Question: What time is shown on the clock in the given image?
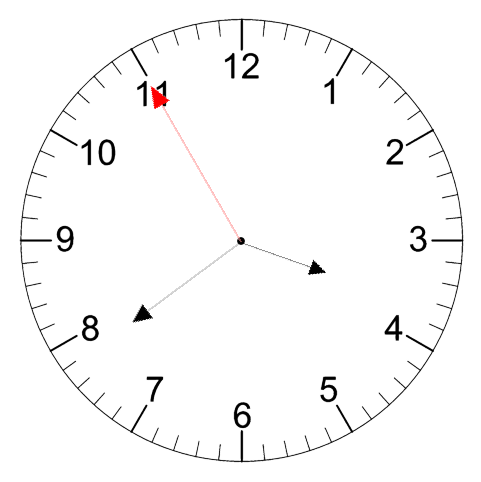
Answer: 03:38:55